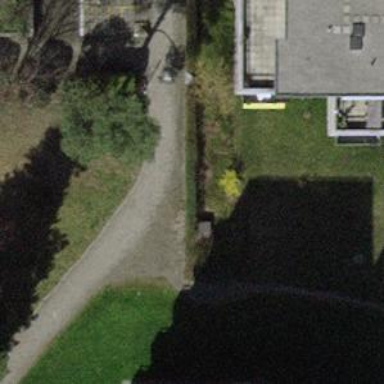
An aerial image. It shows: Bollard.